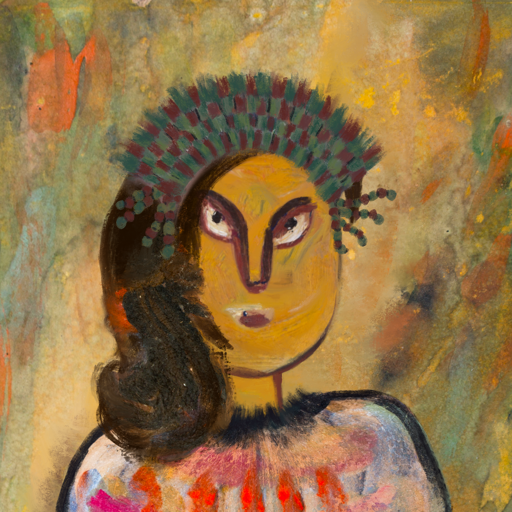
Background: Comrade, Head And Neck Front: After_Raid, Face Front: After_Raid, Bust: Childish, Hair Front: Gypsy_Queen, Head Accessory: After_Raid_Crown, Second Necklace: Blank, Necklace: Blank, Baby: Blank